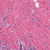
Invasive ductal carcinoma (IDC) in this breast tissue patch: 1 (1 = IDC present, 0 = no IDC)